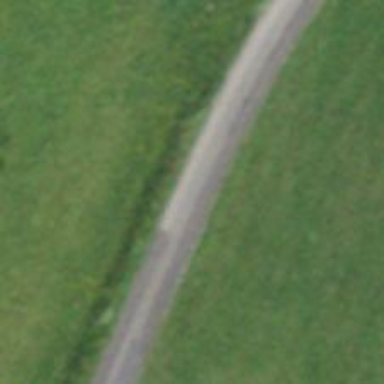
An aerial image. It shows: Asphalt track with grade1 quality.